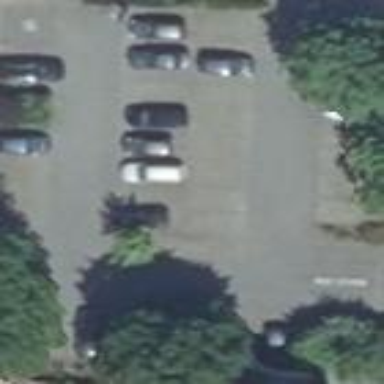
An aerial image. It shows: Parking area with grass paver surface.